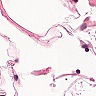
Metastatic tissue present: no